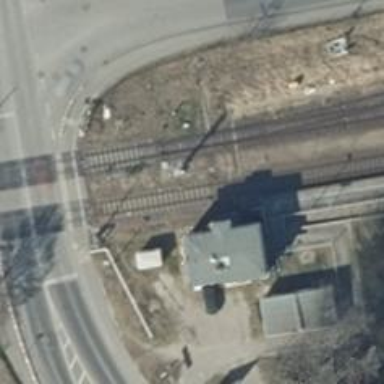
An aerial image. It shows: Railway switch with the turnout on the left side.